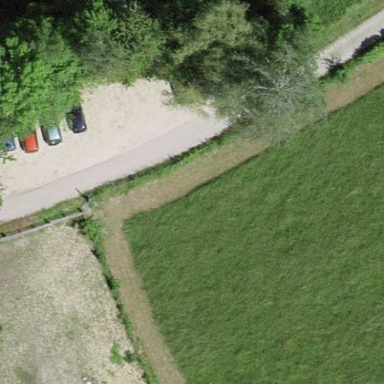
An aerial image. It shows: Gravel street-side parking area.